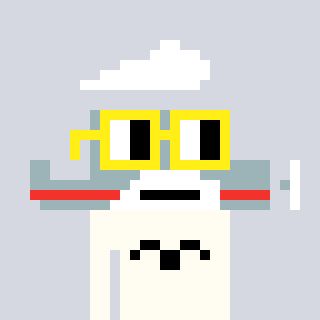
a pixel art character with square yellow glasses, a plane-shaped head and a grayscale-colored body on a cool background